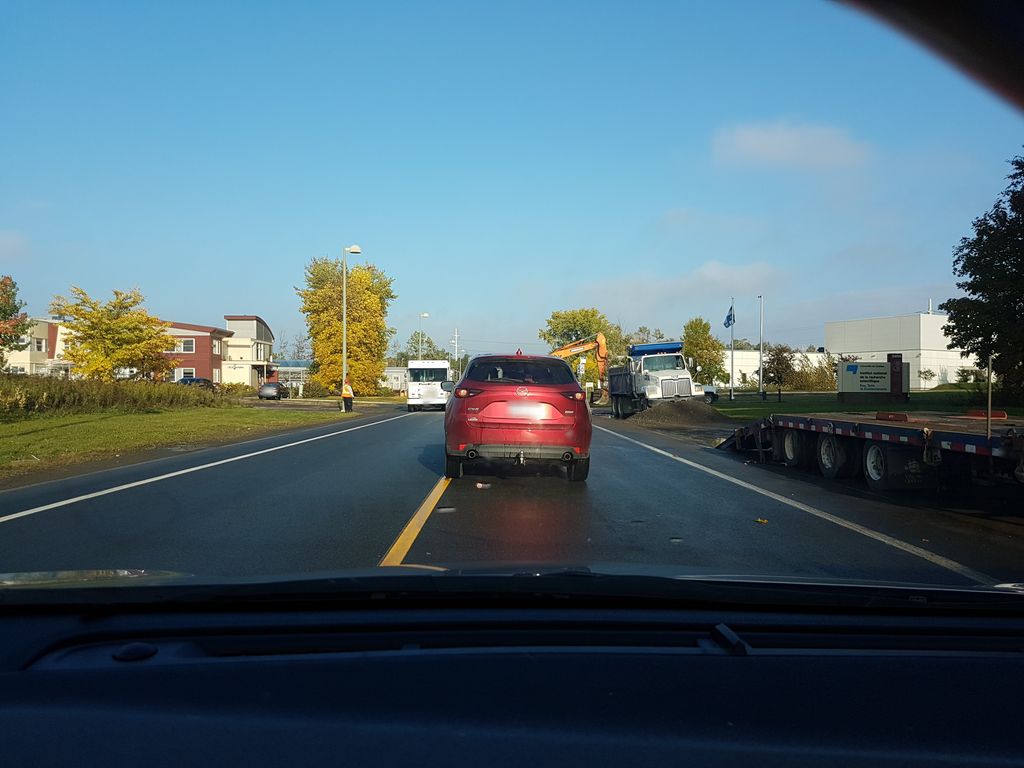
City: quebec_city